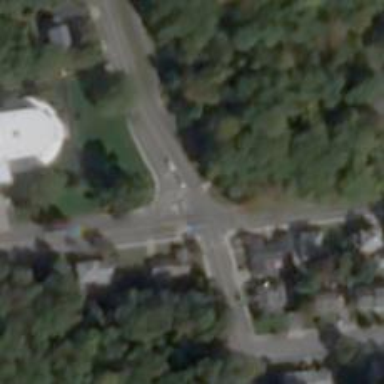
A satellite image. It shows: Marked road crossing.